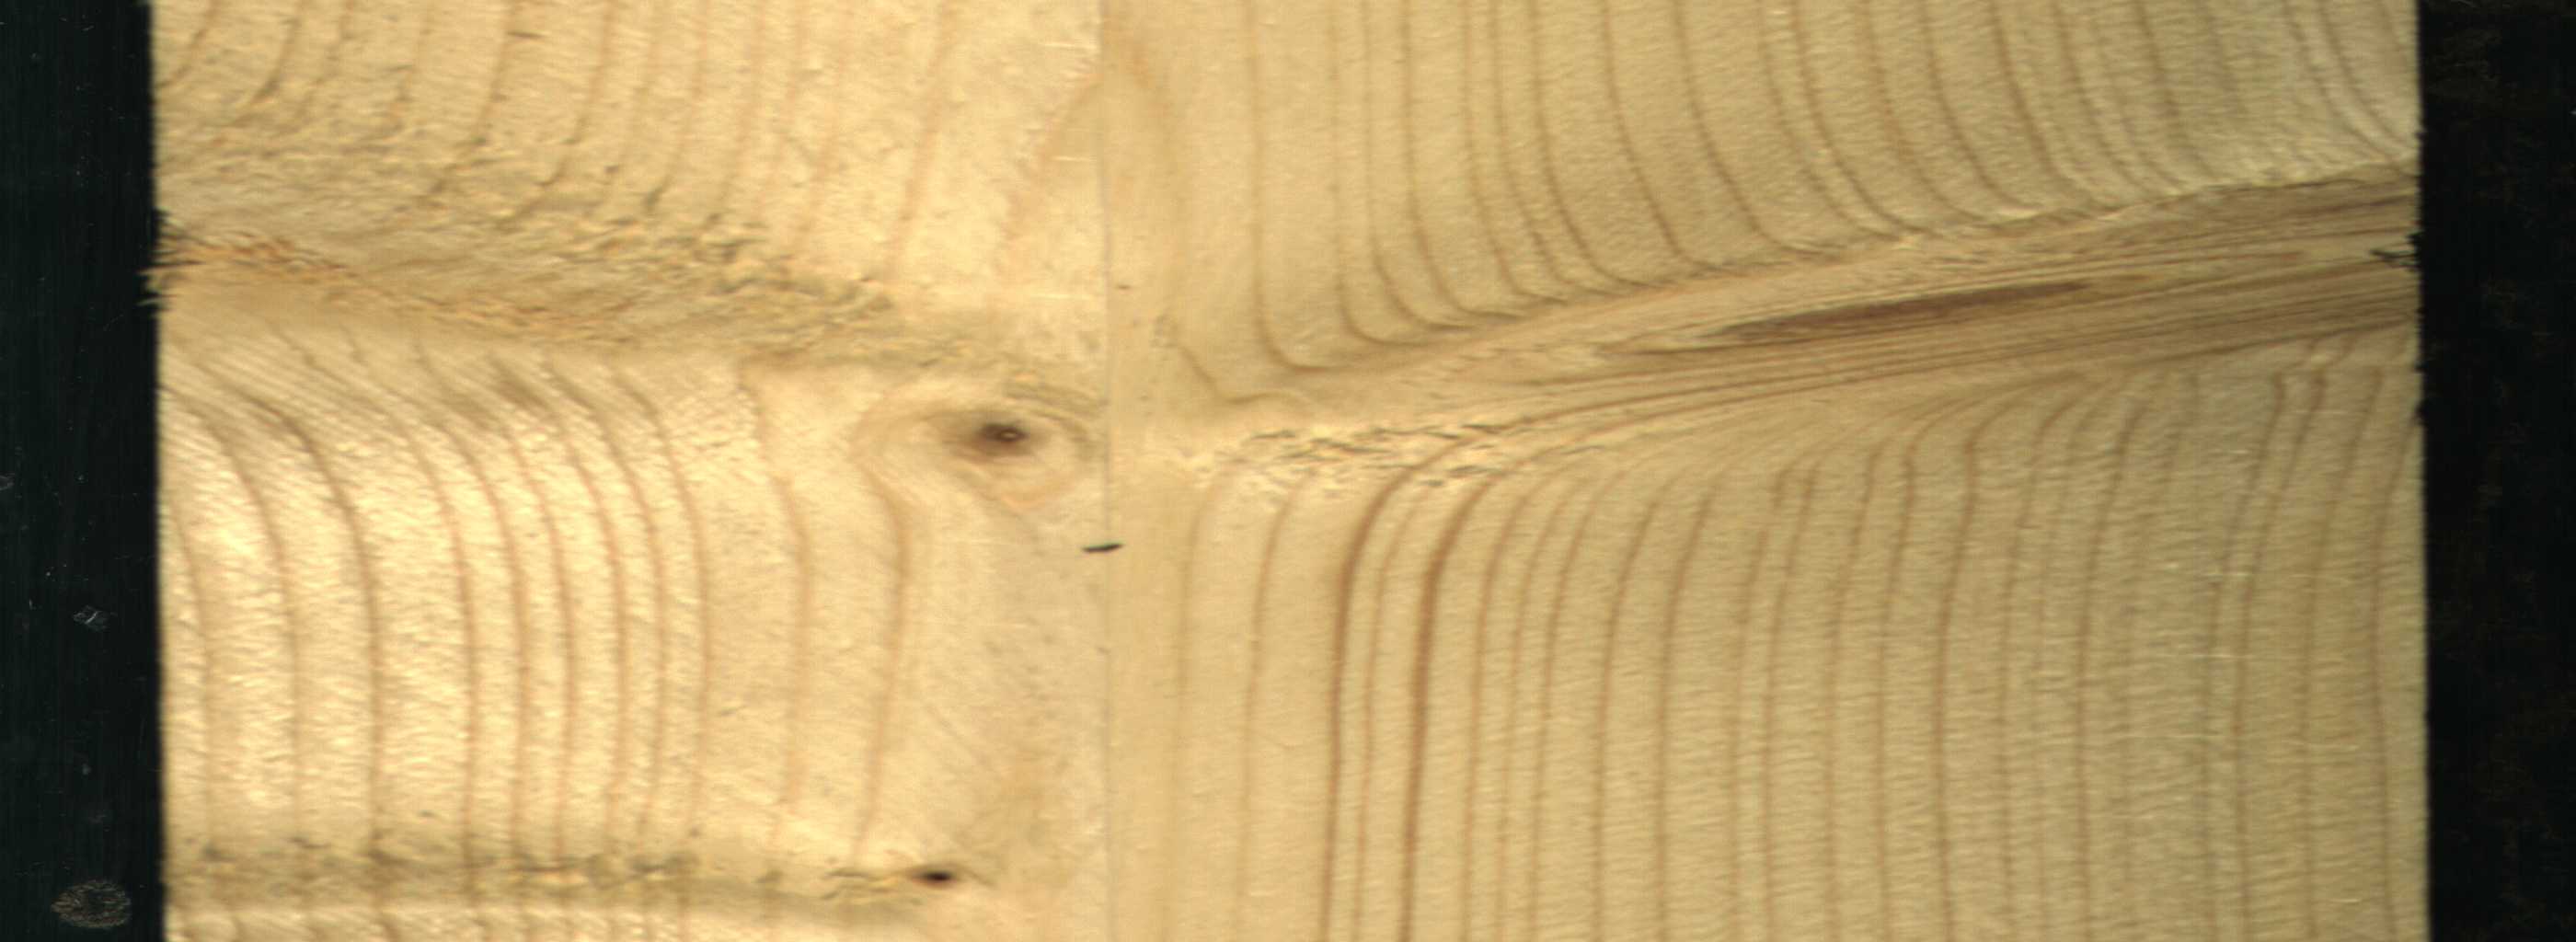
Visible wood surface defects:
Live_Knot
Live_Knot
Live_Knot
Live_Knot